Question:
I am not able to make the upper view scroll with listview. The top view has clickable elements. The top view has different elements like image,text1,text2,table. The bottom layout has ListView. The whole view is wrapped inside Relative Layout.
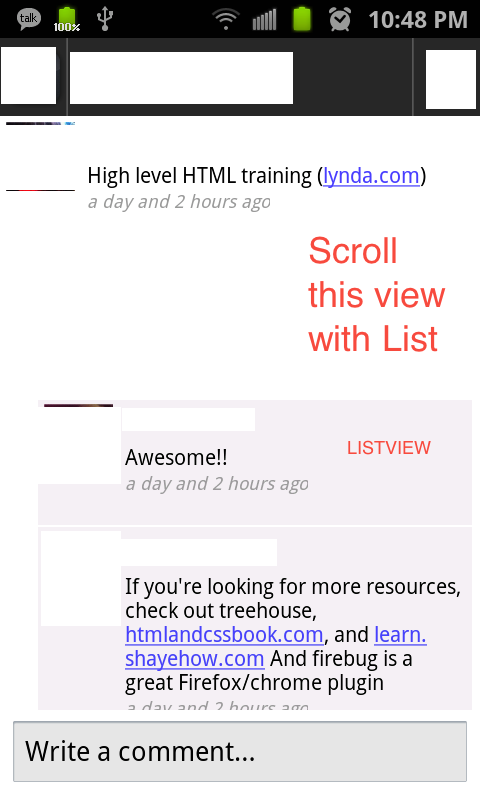
Answer: Here is what I did . Hope it helps others who trip on this stuff.
main_layout.xml (this is encapsulated inside relative layout)
'''
<ListView
android:id="@+id/comments_list"
android:layout_width="wrap_content"
android:layout_height="fill_parent"
android:layout_above="@+id/comments_editText"
android:layout_marginLeft="0dp"
android:layout_marginRight="0dp"
android:scrollbarStyle="outsideInset"
android:cacheColorHint="#<PHONE>"
android:divider="@color/background_color"
android:dividerHeight="1dp" />
<EditText
android:imeOptions="normal"
android:inputType="text"
android:id="@+id/comments_editText"
android:layout_width="fill_parent"
android:layout_height="wrap_content"
android:layout_alignParentBottom="true"
android:layout_margin="6dp"
android:text="@string/write_comment" />
'''
Then I created a headerview.xml (encapsulated inside linear layout with android:layout_width="wrap_content"
android:layout_height="wrap_content" )
'''
<My_Custom_view>
android:id="@+id/comments_info"
android:layout_width="fill_parent"
android:layout_height="wrap_content" />
<TextView
android:id="@+id/comments_likeText"
android:layout_width="fill_parent"
android:layout_height="wrap_content"
android:layout_marginBottom="2dp"
android:paddingTop="1dp"
android:paddingLeft="10dp"
android:scaleType="centerInside"
android:drawableLeft="@drawable/like_icon"
android:drawablePadding="4dp"
android:textColor="@color/dark_blue_text_color"
android:visibility="gone" />
'''
And then to on my Listfragmet (or listview) I did this
'''
View listHead = LayoutInflater.from(getActivity()).inflate(R.layout.headerview, null);
commentsListView = (ListView)root.findViewById(R.id.comments_list);
commentsListView.addHeaderView(listHead);
'''